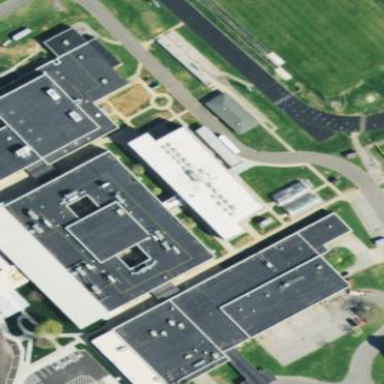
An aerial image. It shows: School building.